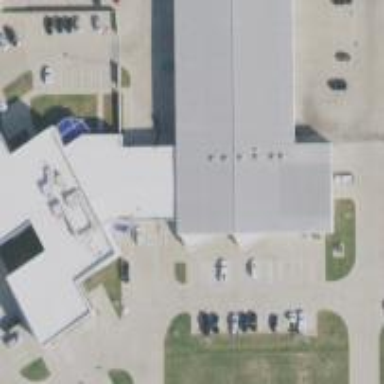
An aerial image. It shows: Car shop building.